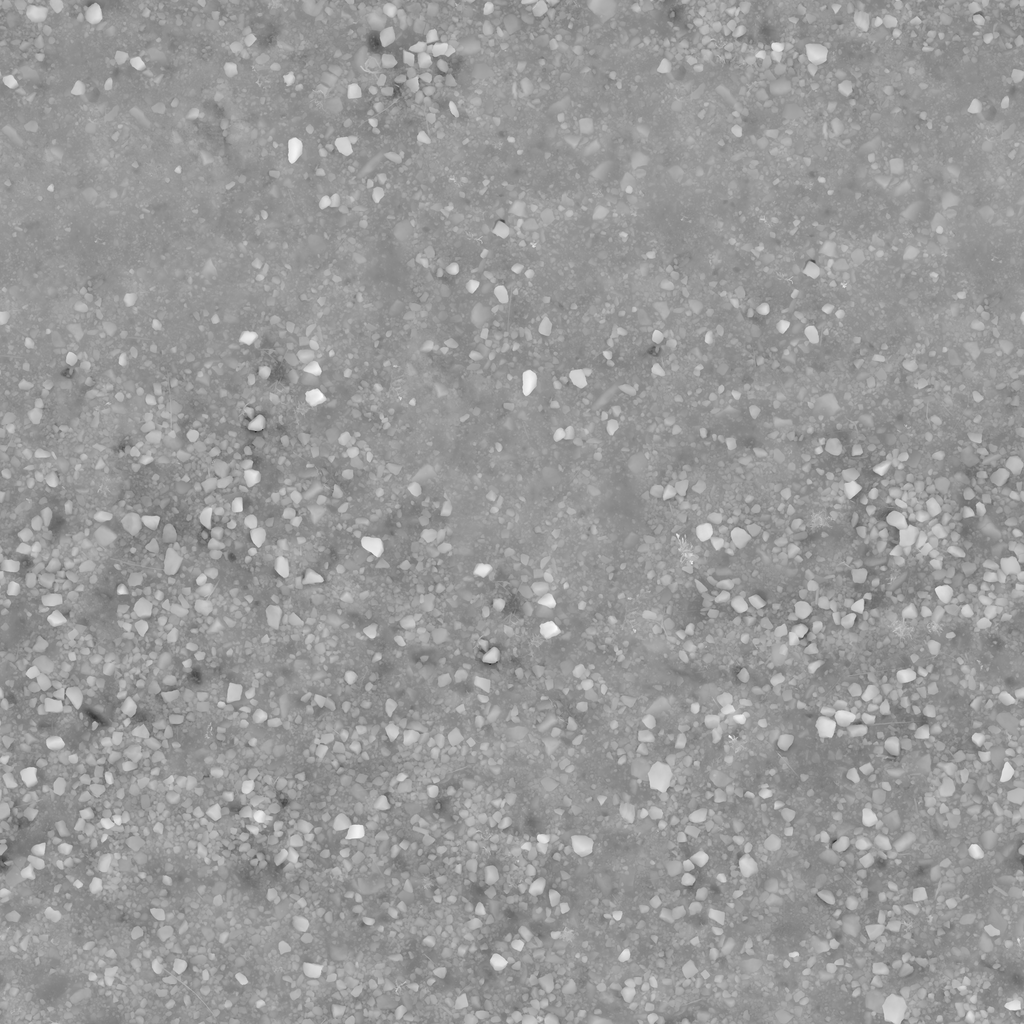
Texture map type: Displacement